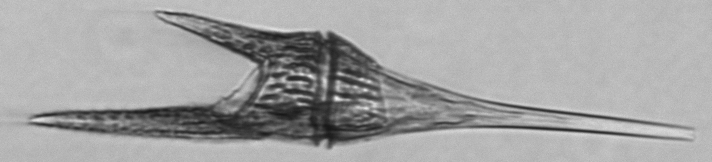
Label: Tripos_furca